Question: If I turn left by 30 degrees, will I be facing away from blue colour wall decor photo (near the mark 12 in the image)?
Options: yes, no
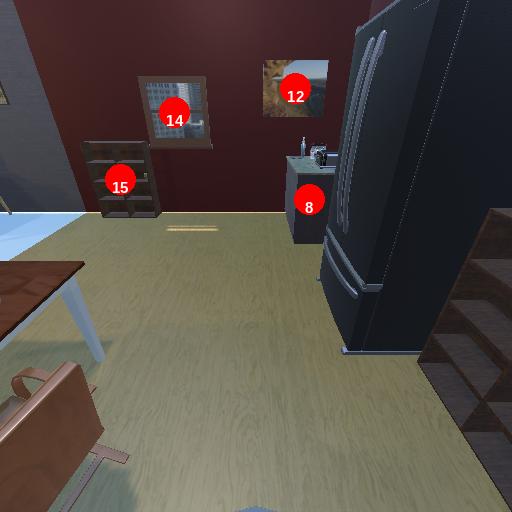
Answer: yes